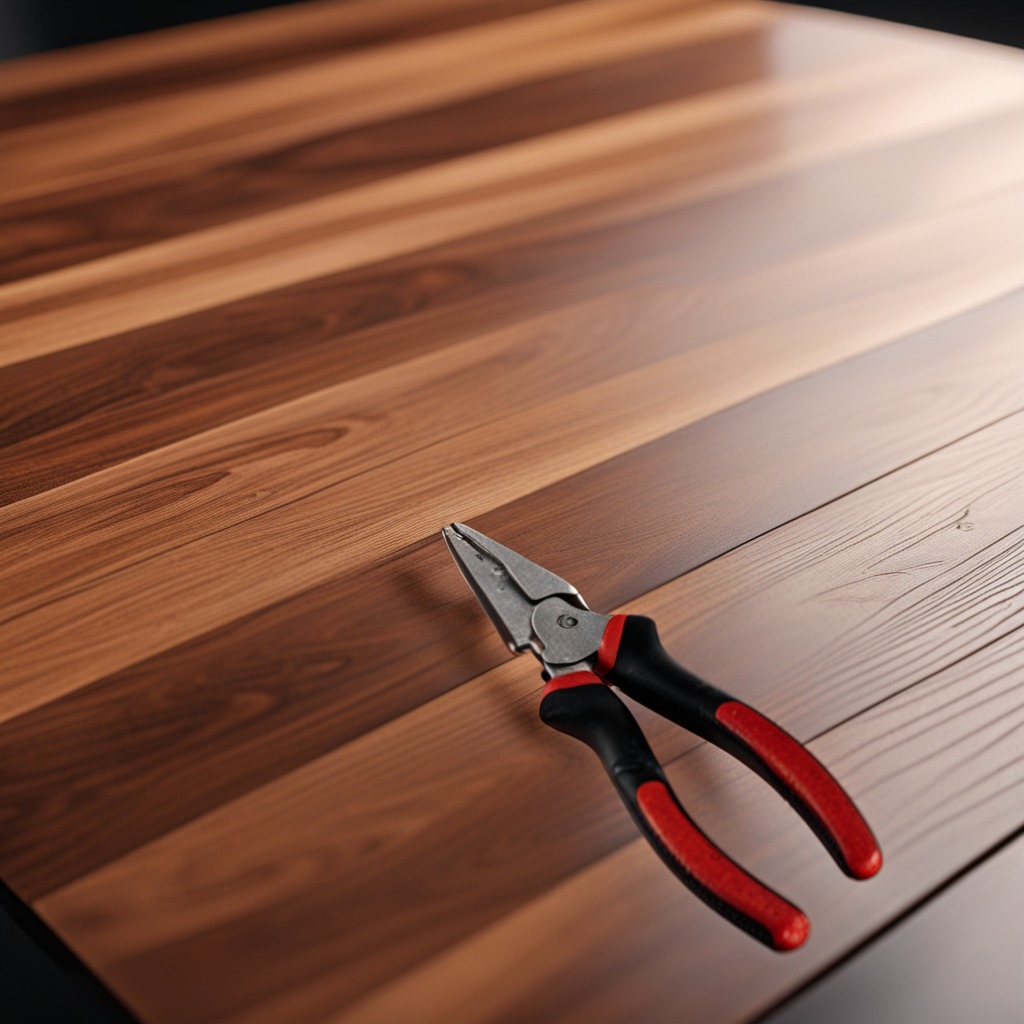
A plier is lying on the wooden table in a carpentry studio rich wood textures side lighting.